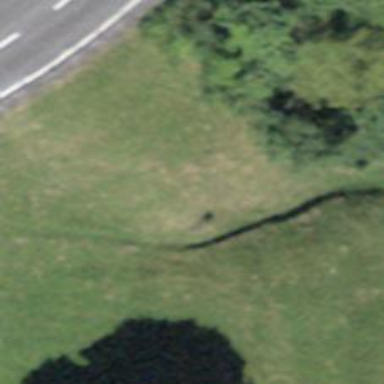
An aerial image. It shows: Ground path.